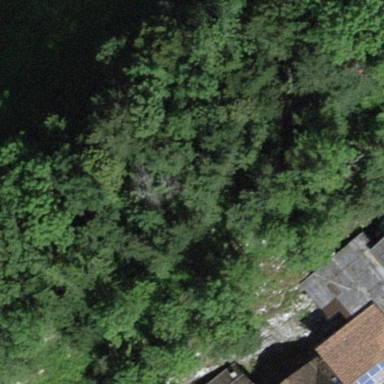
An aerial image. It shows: Forest area.